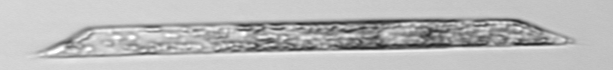
Label: Rhizosolenia